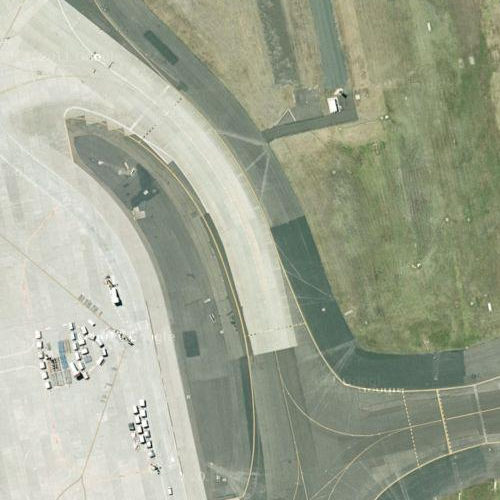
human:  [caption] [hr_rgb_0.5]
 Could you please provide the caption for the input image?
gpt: There are some white marking lines in the curving runway while some lawns in the middle .

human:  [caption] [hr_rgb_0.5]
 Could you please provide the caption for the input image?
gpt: Many curving runway with some white marking lines on .

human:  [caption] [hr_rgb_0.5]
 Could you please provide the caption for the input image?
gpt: There are many white marking lines in the runway with some lawns in the middle .

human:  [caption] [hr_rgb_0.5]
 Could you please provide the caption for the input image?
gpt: Many runways with marking lines and some lawn in the middle .

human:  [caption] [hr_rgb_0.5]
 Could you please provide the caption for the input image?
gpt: There are some curving runway with some white marking lines on .